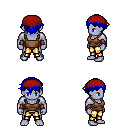
a pixel art fantasy rpg character, male body template, dark elf, purple skin, brown pirate shirt, gold greaves, blue short bangs hairstyle, red bandana, leather bracers, four views (front, back, left, right), 2x2 character sprite sheet, small pixel art, hard edges, no anti-aliasing